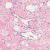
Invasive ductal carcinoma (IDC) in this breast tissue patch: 0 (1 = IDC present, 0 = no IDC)